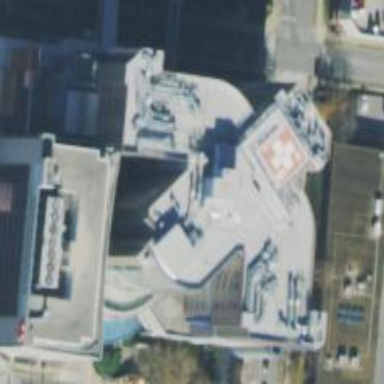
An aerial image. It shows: Hospital.